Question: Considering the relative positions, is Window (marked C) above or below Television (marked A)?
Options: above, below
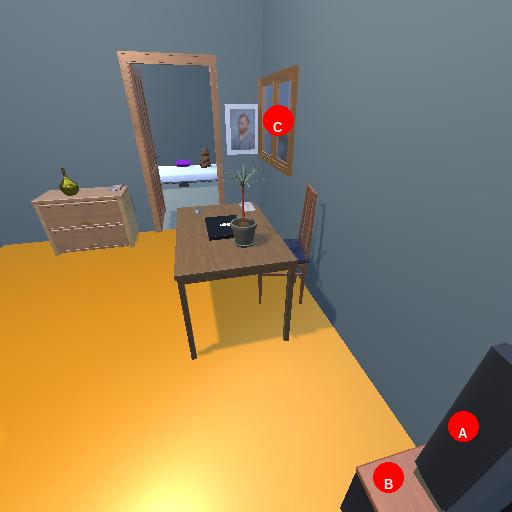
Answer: above